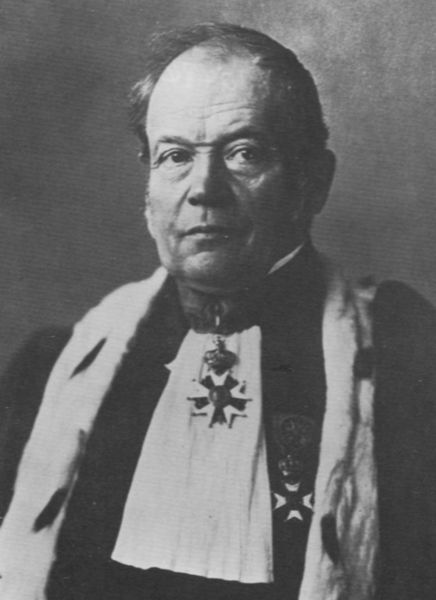
Titel: Louis Chaix d'Est-Ange (1800-1876), Staatsrat
Künstler: Atelier Nadar
Institution: unbekannt
Schlagwörter: kopf, mann, schatten, umhang, weiß, brust, frisur, grau, haar, hintergrund, licht, mund, nase, ohr, profil, schwarz, stirn, blick, schal, tuch, alt, anzug, hemd, jacke, wand, augen, band, falten, gesicht, hermelin, kleidung, kragen, mensch, pelz, bildnis, hals, portrait, porträt, kirche, geistlicher, haare, kutte, mantel, stoff, stoffe, adel, augenbrauen, england, frontal, lippen, ohren, poträt, fell, alter mann, kette, ausdruck, bischof, könig, krawatte, ernst, streng, glatze, foto, fotografie, photographie, bayern, kreuz, stern, links, schwarz weiss, portait, uniform, brille, hässlich, backenbart, abzeichen, offizier, orden, herrscher, nerz, ritter, fürst, älter, politiker, halbglatze, wissenschaftler, photo, wappen, prister, beleuchtet, pfarrer, kreuze, stirnglatze, runzeln, portät, halbporträt, priester, neutral, herz, adliger, wichtig, gütig, fotographie, selbstbewusst, eisernes kreuz, latz, ordensband, jabot, bäffchen, schwrzweiß, geischt, bartlos, feierlich, würdenträger, verdienst, auszeichnung, hosenbandorden, zobel, nerzmantel, mesnch, verdienstkreuz, abzeichung, ausgezeichnet, geheftet, hermelinschal, kreug, odenwaldschule, ordensmann, ordensträger, portraitfoto, ritterkreuz, 19. jahrhundert, dirket, tatzenkreuz, glatz, hermellin, ritterkreu, hermalin